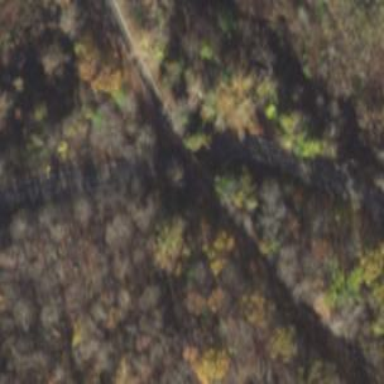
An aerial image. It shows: Path on bridge.